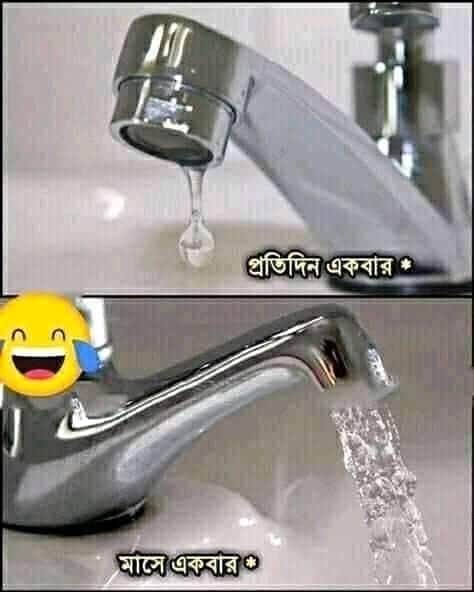
Text: প্রতিদিন একবার* মাসে একবার*
Label: Non Hate